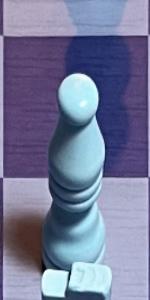
Label: Bishop_White